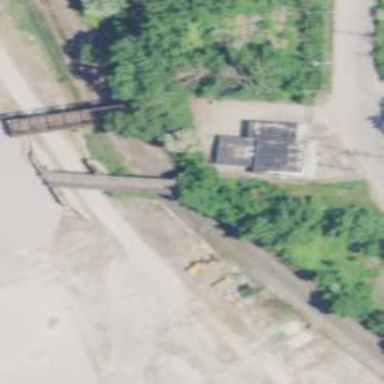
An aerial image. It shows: Abandoned railway bridge.